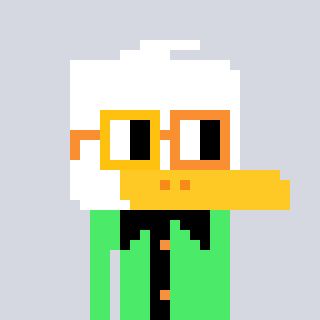
a pixel art character with square yellow and orange glasses, a duck-shaped head and a teal-colored body on a cool background